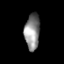
Tissue: prostate
Cell type: T cells
Senescence score: 0.7288
Nuclear area (px): 531
Mean DAPI intensity: 139.847